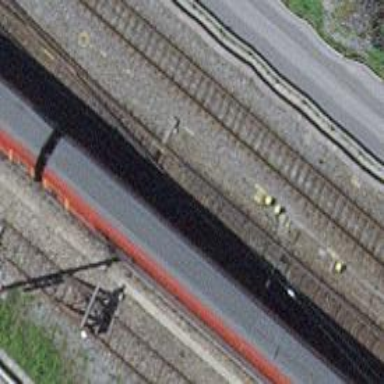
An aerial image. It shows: Railway with electrified contact lines.